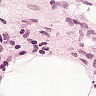
Metastatic tissue present: no